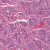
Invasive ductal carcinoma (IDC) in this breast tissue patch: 1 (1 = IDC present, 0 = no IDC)